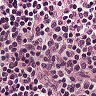
Metastatic tissue present: no